Brain MRI, t2w sequence, axial 2D slice.
Patient: age 23, sex F, weight 95 kg, height 1.95 m
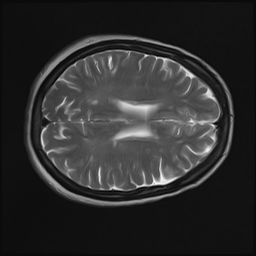